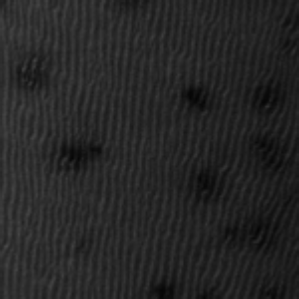
Label: frost